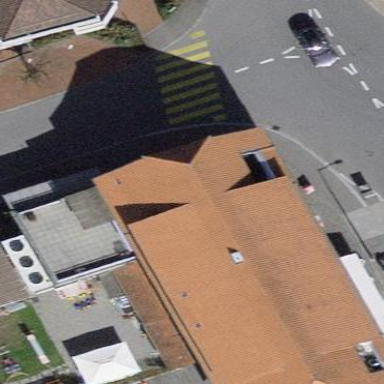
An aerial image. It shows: Tile-roofed supermarket building.